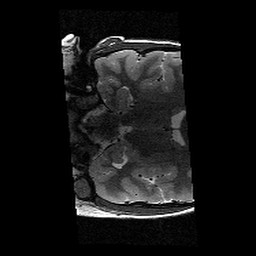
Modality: T2w
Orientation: coronal
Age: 13
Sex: female
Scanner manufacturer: siemens
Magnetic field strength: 3 T
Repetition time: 9.23 s
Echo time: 0.067 s